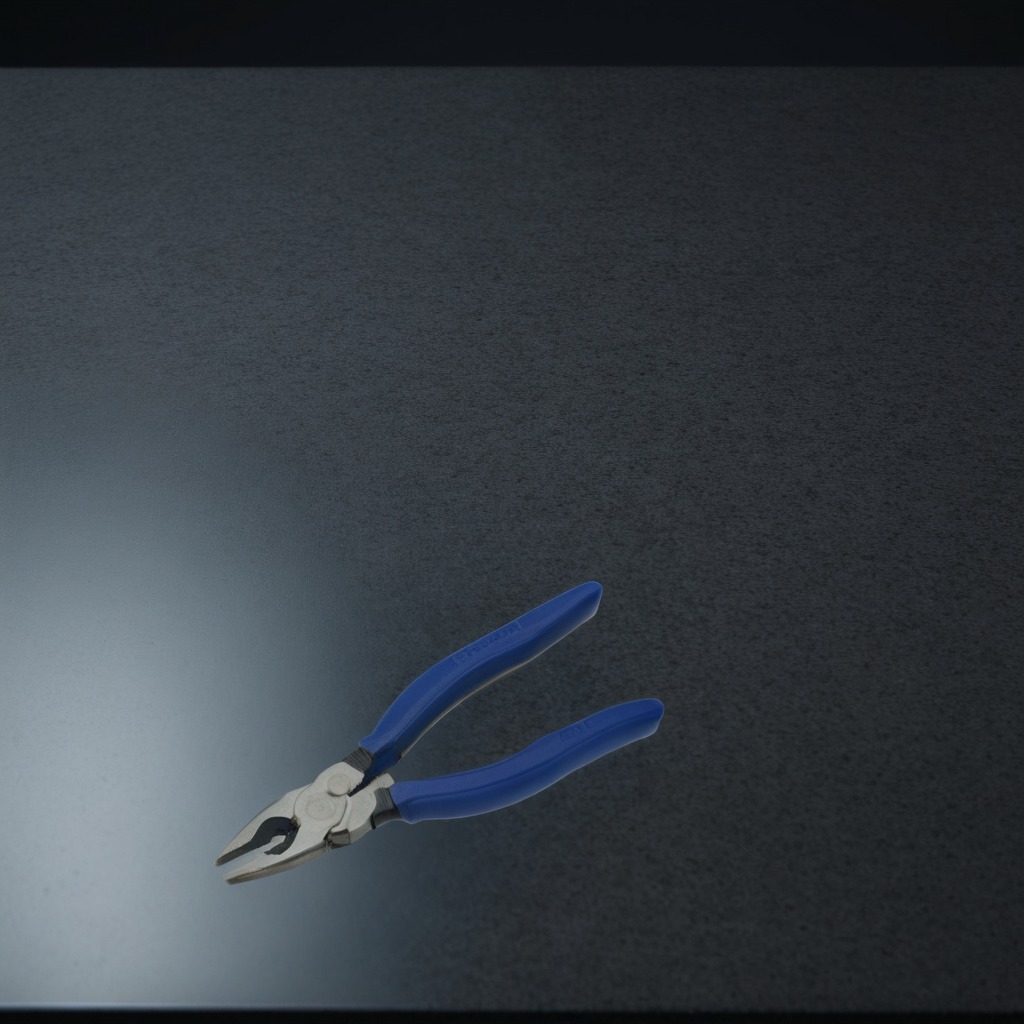
A plier is lying on a clean granite table inside a workshop at night dim ambient light soft shadows worn but